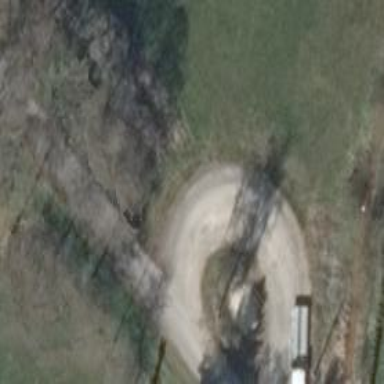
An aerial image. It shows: Asphalt driveway used as service road.